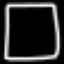
Label: square